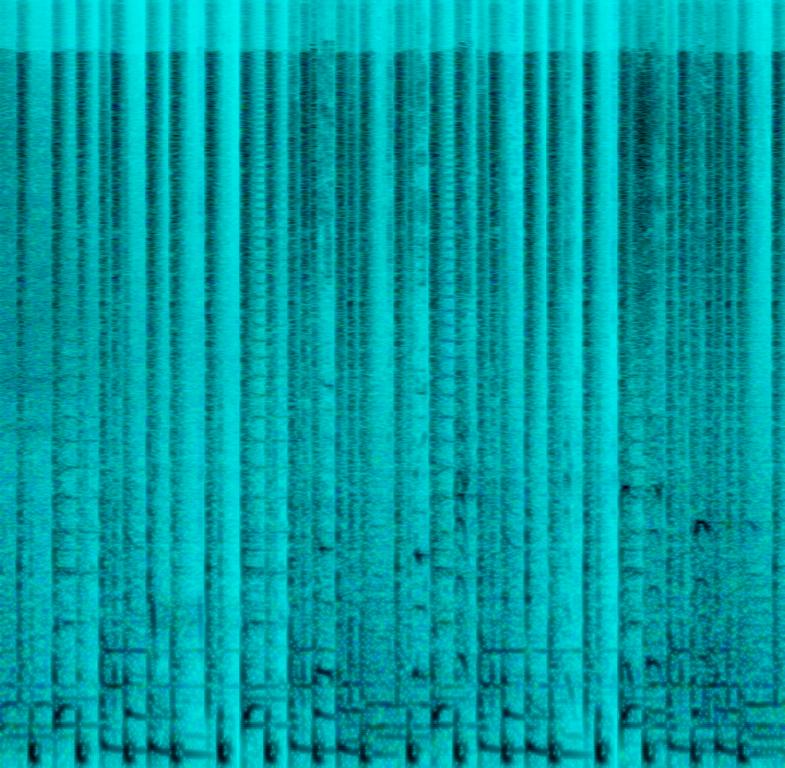
This song contains a digital drums playing a groove that invites to dance along with some percussive sounds. A bass hit sounds is adding rhythmic and harmonic elements along with a short synth lead sound in the higher register. A male voice is shouting/singing with delay on his voice. This song may be playing in a club.